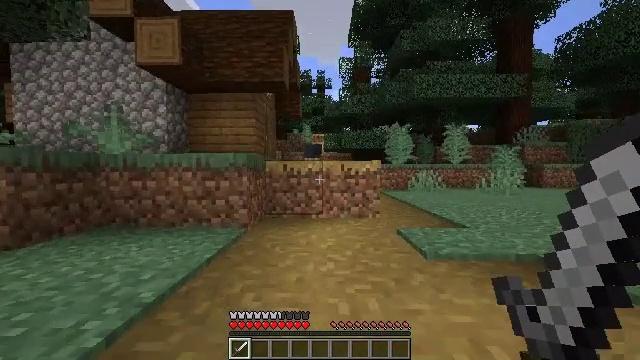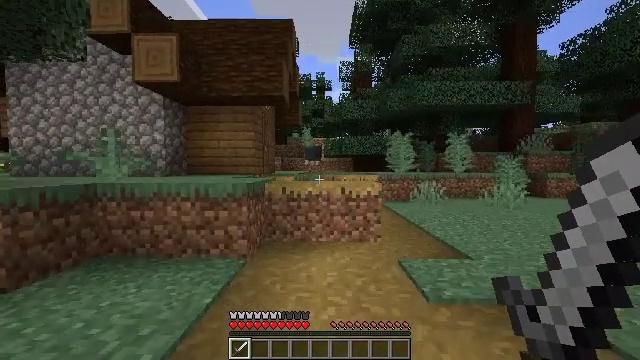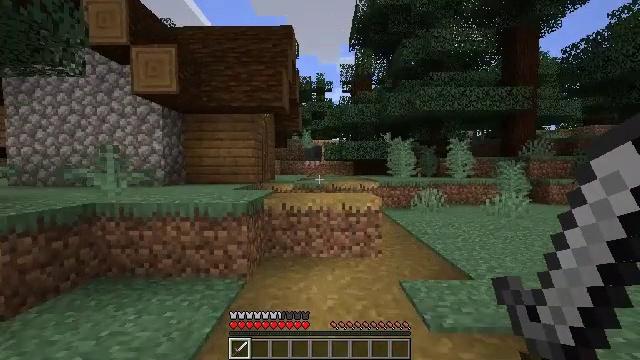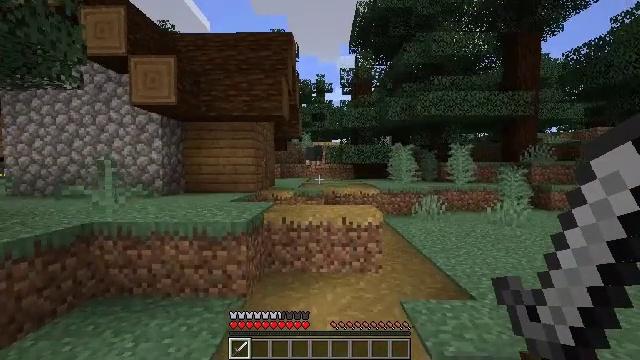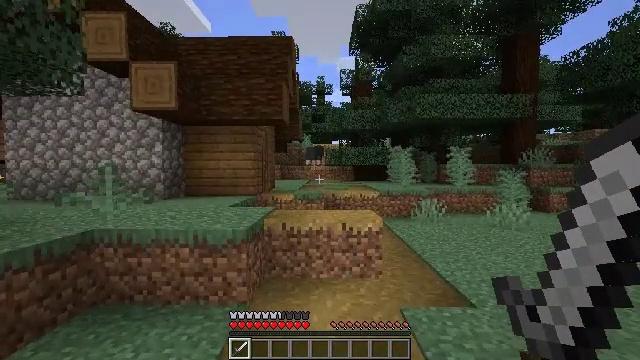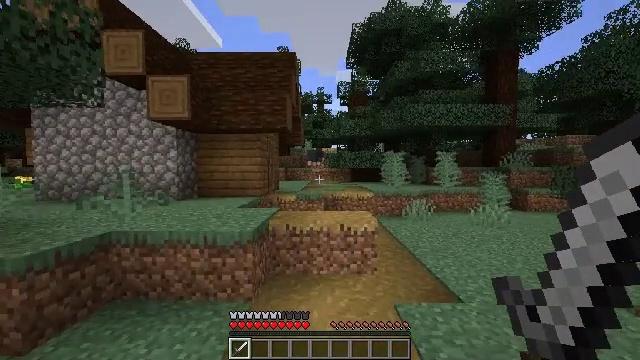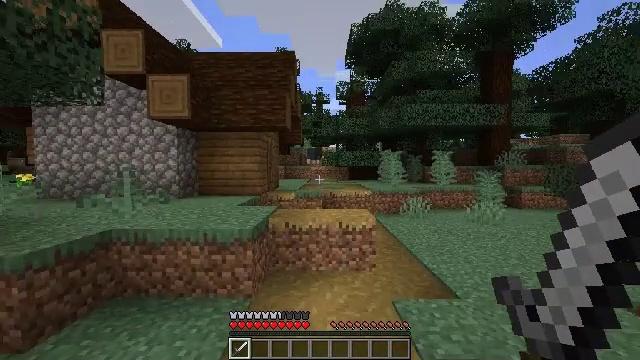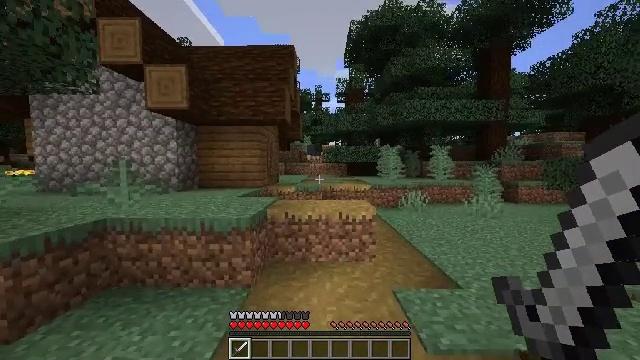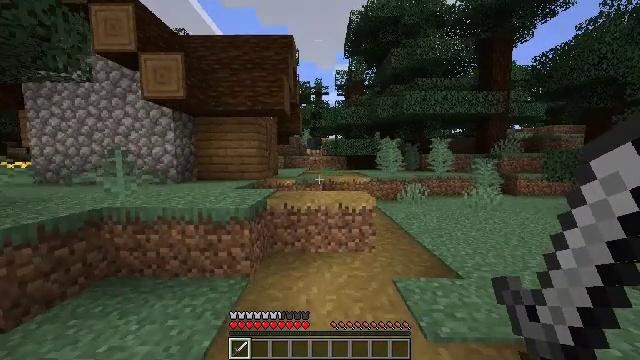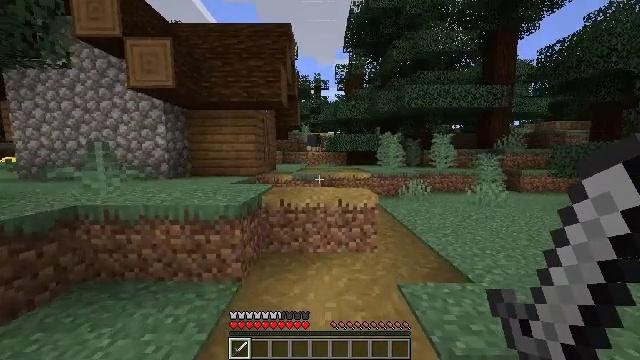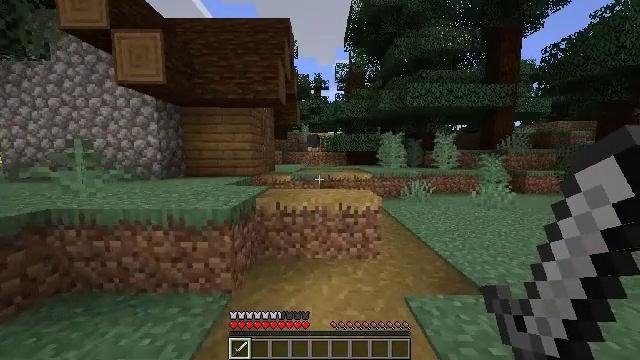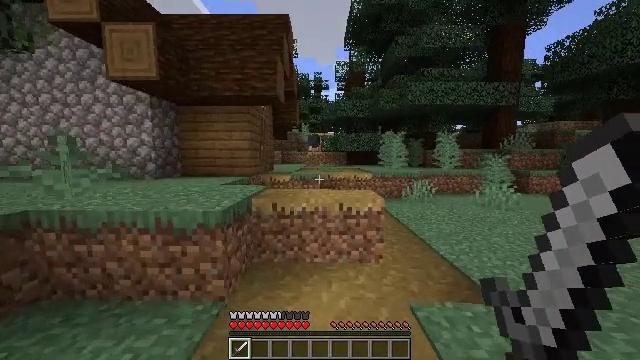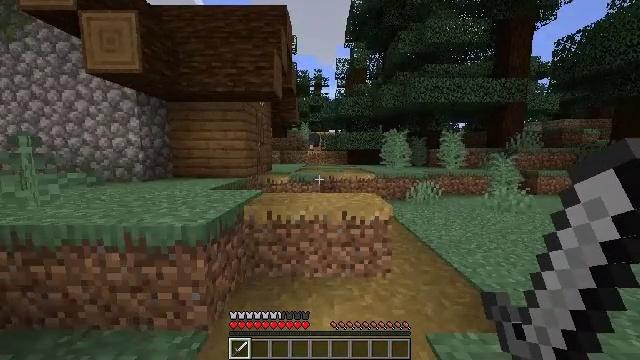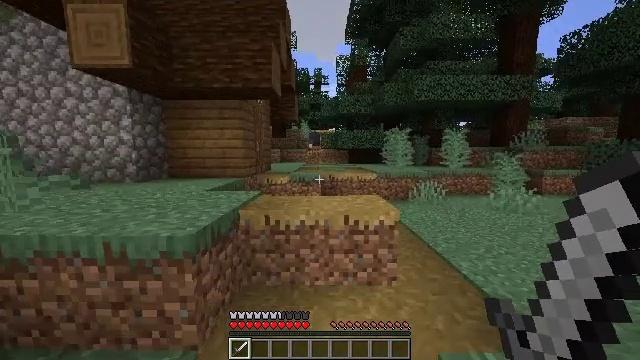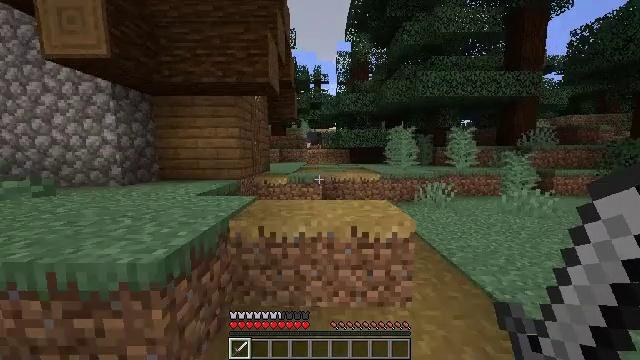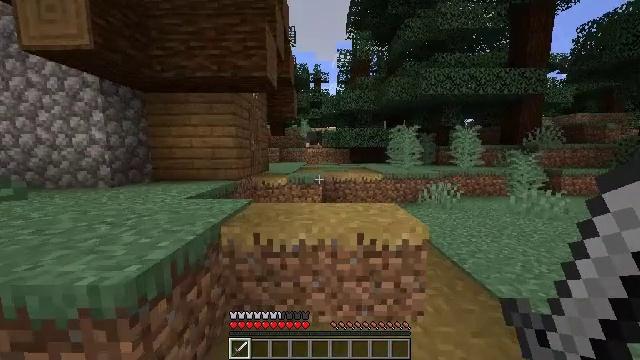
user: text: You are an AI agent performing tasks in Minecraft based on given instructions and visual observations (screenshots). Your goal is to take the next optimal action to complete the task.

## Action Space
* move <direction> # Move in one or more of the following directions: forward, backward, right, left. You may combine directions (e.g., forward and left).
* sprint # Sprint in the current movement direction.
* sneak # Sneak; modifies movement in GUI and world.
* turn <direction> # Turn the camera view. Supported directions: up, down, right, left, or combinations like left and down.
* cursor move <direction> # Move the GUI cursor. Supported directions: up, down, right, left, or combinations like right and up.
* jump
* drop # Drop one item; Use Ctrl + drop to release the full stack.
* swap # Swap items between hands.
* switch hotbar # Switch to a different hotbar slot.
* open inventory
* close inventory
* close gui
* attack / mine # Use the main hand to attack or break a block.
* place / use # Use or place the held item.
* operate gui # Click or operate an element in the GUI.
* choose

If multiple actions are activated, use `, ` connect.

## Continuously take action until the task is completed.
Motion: motion action
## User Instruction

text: Break the spruce leaves to clear the area.
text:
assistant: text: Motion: move forward, sprint, jump
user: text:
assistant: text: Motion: move forward, sprint, jump
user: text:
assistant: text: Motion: move forward, sprint, jump
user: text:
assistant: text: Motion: move forward, sprint, jump
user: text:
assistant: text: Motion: move forward, sprint, jump
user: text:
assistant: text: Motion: move forward, sprint
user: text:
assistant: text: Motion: move forward, sprint
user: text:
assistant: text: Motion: move forward, sprint, turn down
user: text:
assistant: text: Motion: move forward, sprint
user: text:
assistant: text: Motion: move forward, sprint
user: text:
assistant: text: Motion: move forward, sprint
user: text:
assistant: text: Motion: move forward, sprint
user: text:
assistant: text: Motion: move forward, sprint
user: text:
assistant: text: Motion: move forward, sprint
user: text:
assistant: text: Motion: move forward, sprint
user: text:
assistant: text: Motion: move forward, sprint, jump
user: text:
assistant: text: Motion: move forward, sprint, jump
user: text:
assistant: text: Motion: move forward, sprint, jump
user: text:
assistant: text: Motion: move forward, sprint, jump
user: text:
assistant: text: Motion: move forward, sprint, jump
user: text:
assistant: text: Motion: move forward, sprint
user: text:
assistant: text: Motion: move forward, sprint
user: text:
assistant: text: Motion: move forward and move right, sprint, turn left
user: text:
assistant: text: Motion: move forward and move right, sprint, turn left
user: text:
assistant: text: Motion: move forward and move right, sprint, turn left
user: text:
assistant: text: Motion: move forward and move right, sprint, turn left
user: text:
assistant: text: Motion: move forward and move right, sprint, turn left and up
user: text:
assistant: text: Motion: move forward and move right, sprint, turn left and up
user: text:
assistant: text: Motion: move forward and move right, sprint, turn left and up
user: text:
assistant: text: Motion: move forward and move right, sprint, turn left